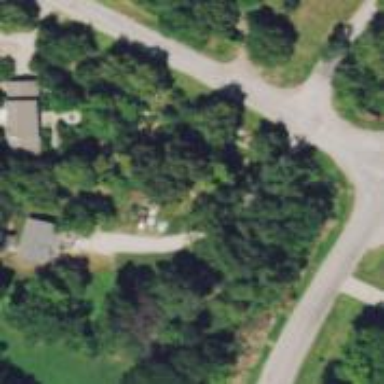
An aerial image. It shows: Driveway.